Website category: jobs
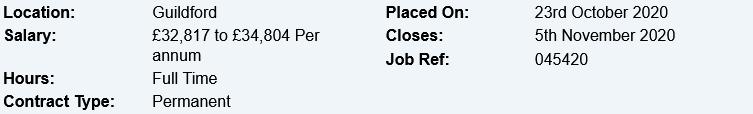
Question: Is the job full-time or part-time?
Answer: Full Time

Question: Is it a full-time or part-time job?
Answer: Full Time

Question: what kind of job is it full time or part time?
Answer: Full Time

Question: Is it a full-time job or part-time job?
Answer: Full Time

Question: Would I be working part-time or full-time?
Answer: Full Time

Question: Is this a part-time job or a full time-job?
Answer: Full Time

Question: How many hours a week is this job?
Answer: Full Time

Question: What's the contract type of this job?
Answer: Permanent

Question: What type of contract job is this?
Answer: Permanent

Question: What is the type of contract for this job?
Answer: Permanent

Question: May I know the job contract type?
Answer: Permanent

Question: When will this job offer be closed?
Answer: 5th November 2020

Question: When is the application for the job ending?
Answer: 5th November 2020

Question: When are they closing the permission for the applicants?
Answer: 5th November 2020

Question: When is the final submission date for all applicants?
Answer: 5th November 2020

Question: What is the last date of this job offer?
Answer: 5th November 2020

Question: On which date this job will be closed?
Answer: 5th November 2020

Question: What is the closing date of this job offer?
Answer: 5th November 2020

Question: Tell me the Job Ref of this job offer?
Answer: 045420

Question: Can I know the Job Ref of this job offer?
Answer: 045420

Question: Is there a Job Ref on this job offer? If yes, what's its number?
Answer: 045420

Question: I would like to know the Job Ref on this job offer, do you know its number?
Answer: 045420

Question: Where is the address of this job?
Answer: Guildford

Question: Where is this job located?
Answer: Guildford

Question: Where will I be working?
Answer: Guildford

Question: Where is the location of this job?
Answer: Guildford

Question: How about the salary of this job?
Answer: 32,817 to 34,804 Per annum

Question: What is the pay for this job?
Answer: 32,817 to 34,804 Per annum

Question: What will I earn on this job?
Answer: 32,817 to 34,804 Per annum

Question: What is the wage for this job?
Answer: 32,817 to 34,804 Per annum

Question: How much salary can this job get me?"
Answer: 32,817 to 34,804 Per annum

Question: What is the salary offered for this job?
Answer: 32,817 to 34,804 Per annum

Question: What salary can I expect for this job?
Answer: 32,817 to 34,804 Per annum

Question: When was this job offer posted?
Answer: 23rd October 2020

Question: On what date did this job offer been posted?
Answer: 23rd October 2020